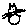
Label: cat